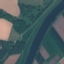
Label: River